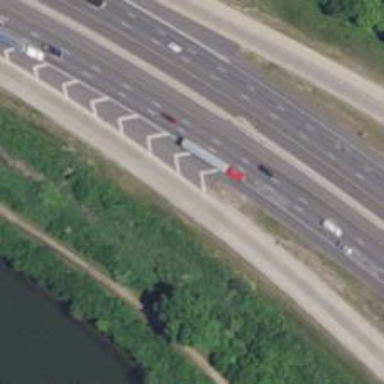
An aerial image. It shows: Motorway off-ramp.